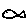
Label: fish